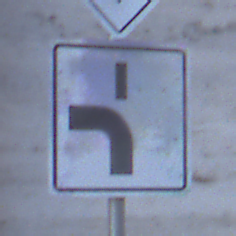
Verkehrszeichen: VerlaufVorfahrtsstrasse5
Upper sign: Vorfahrtsstrasse
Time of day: SunriseSunset
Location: Outdoor (Urban)
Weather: Clear
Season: NotSpecified
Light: Natural